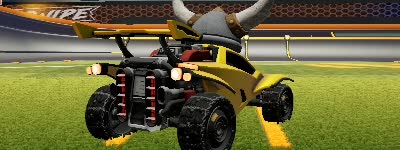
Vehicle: octane